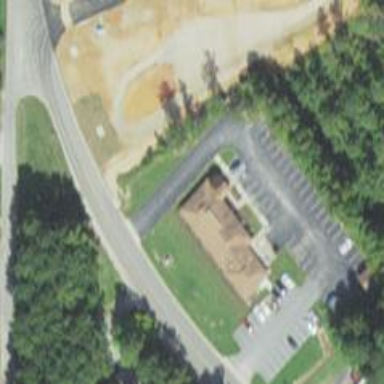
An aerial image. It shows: Parking area.